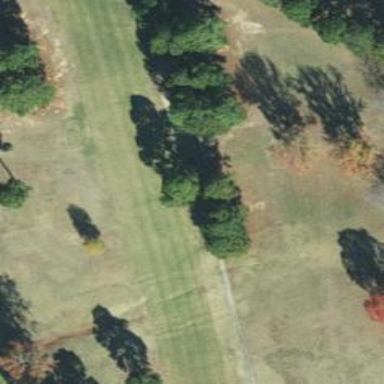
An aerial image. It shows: Golf fairway surrounded by grass.